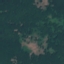
Label: Forest